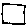
Label: square